Question: On OSX:
'''
bash-3.2$ echo "abc" | sed 's/b/z/'
ax1b[31mzx1b[mc
'''
Whereas on Linux:
'''
$ echo "abc" | sed 's/b/z/'
azc
'''
and the z correctly shows up red.
Is this a limitation of bash 3.2? My Linux test here runs bash 4.1.2.
The weird thing is on my linux environment at work the bash is version below 3.2, and it .
Also, this might be related but is probably not:
'''
bash-3.2$ echo "abc" | sed 's/b/^[[31mz^[[m/'
31mz$'m/'azc
'''
Again, specific to BSD sed. It's pretty puzzling: Seems like something is causing the shell or 'sed' to echo some mangled portion of the command to the terminal somehow? It is always preceding the correct output of the command, however. Where's that dollar sign coming from?
(don't be confused by colors in my commands (which come after the cyan unicode character that looks like a less bent '>' which is my prompt), I use syntax highlighting with zsh)

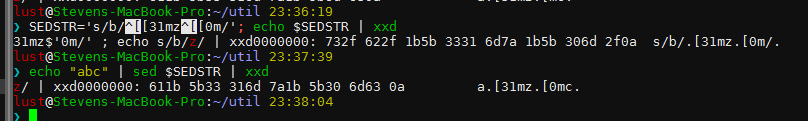
Answer: OS X's version of sed doesn't do the escape substitutions you're asking for. You can get around this by using '$'...'' to have bash do the substitution before handing the string to sed:
'''
$ echo "abc" | sed 's/b/z/'
ax1b[31mzx1b[mc
$ echo "abc" | sed $'s/b/z/'
azc
'''
(You'll have to trust me the "z" is red in the second one.) But note that this may require that in some cases you may have to double-escape things you want sed to do the escape substitution on.